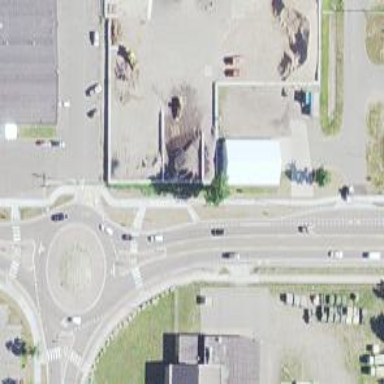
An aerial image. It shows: Zebra crossing on the road.